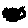
Label: car